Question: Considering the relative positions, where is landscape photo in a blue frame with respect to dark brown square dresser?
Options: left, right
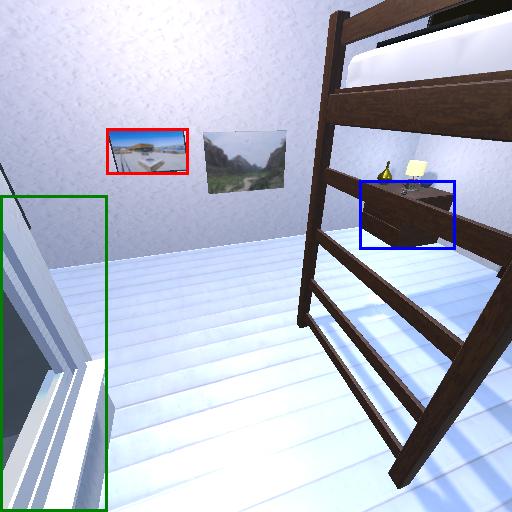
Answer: left